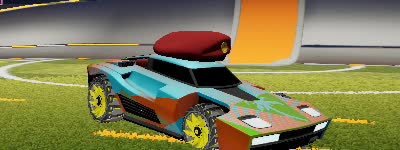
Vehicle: breakout